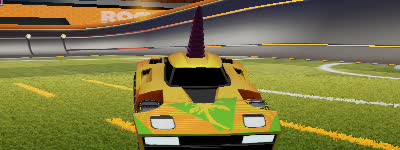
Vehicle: breakout